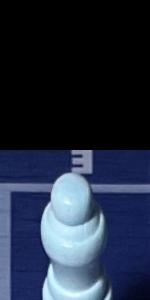
Label: Empty